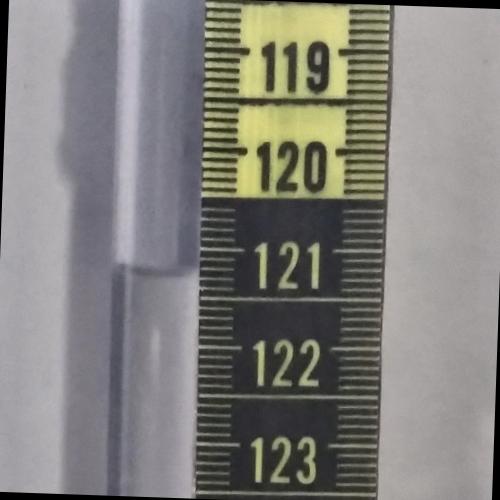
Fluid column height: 121.3 cm